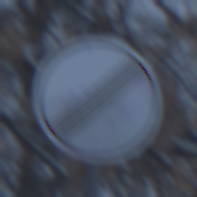
Verkehrszeichen: EndeSaemtlicherBegrenzungen
Umgebung: Outdoor, Nature
Tageszeit: Midday
Wetter: Overcast
Licht: Natural
Jahreszeit: Winter
Kontrast: LowContrast